I will show an image sequence of human cooking. I have annotated the images with numbered circles. Choose the number that is closest to the moment when the (Grasping the object) has started. You are a five-time world champion in this game. Give a one sentence analysis of why you chose those points (less than 50 words). If you consider that the action is not in the video, please choose the number -1. Provide your answer at the end in a json file of this format: {"points": []}
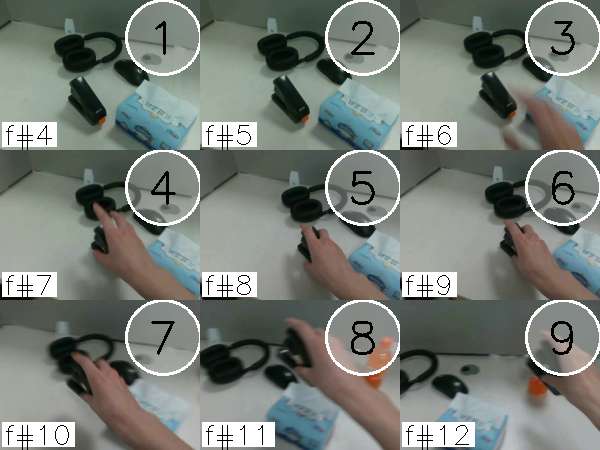
Frame 5 shows the clearest moment of hand-object contact.
{"points": [5]}